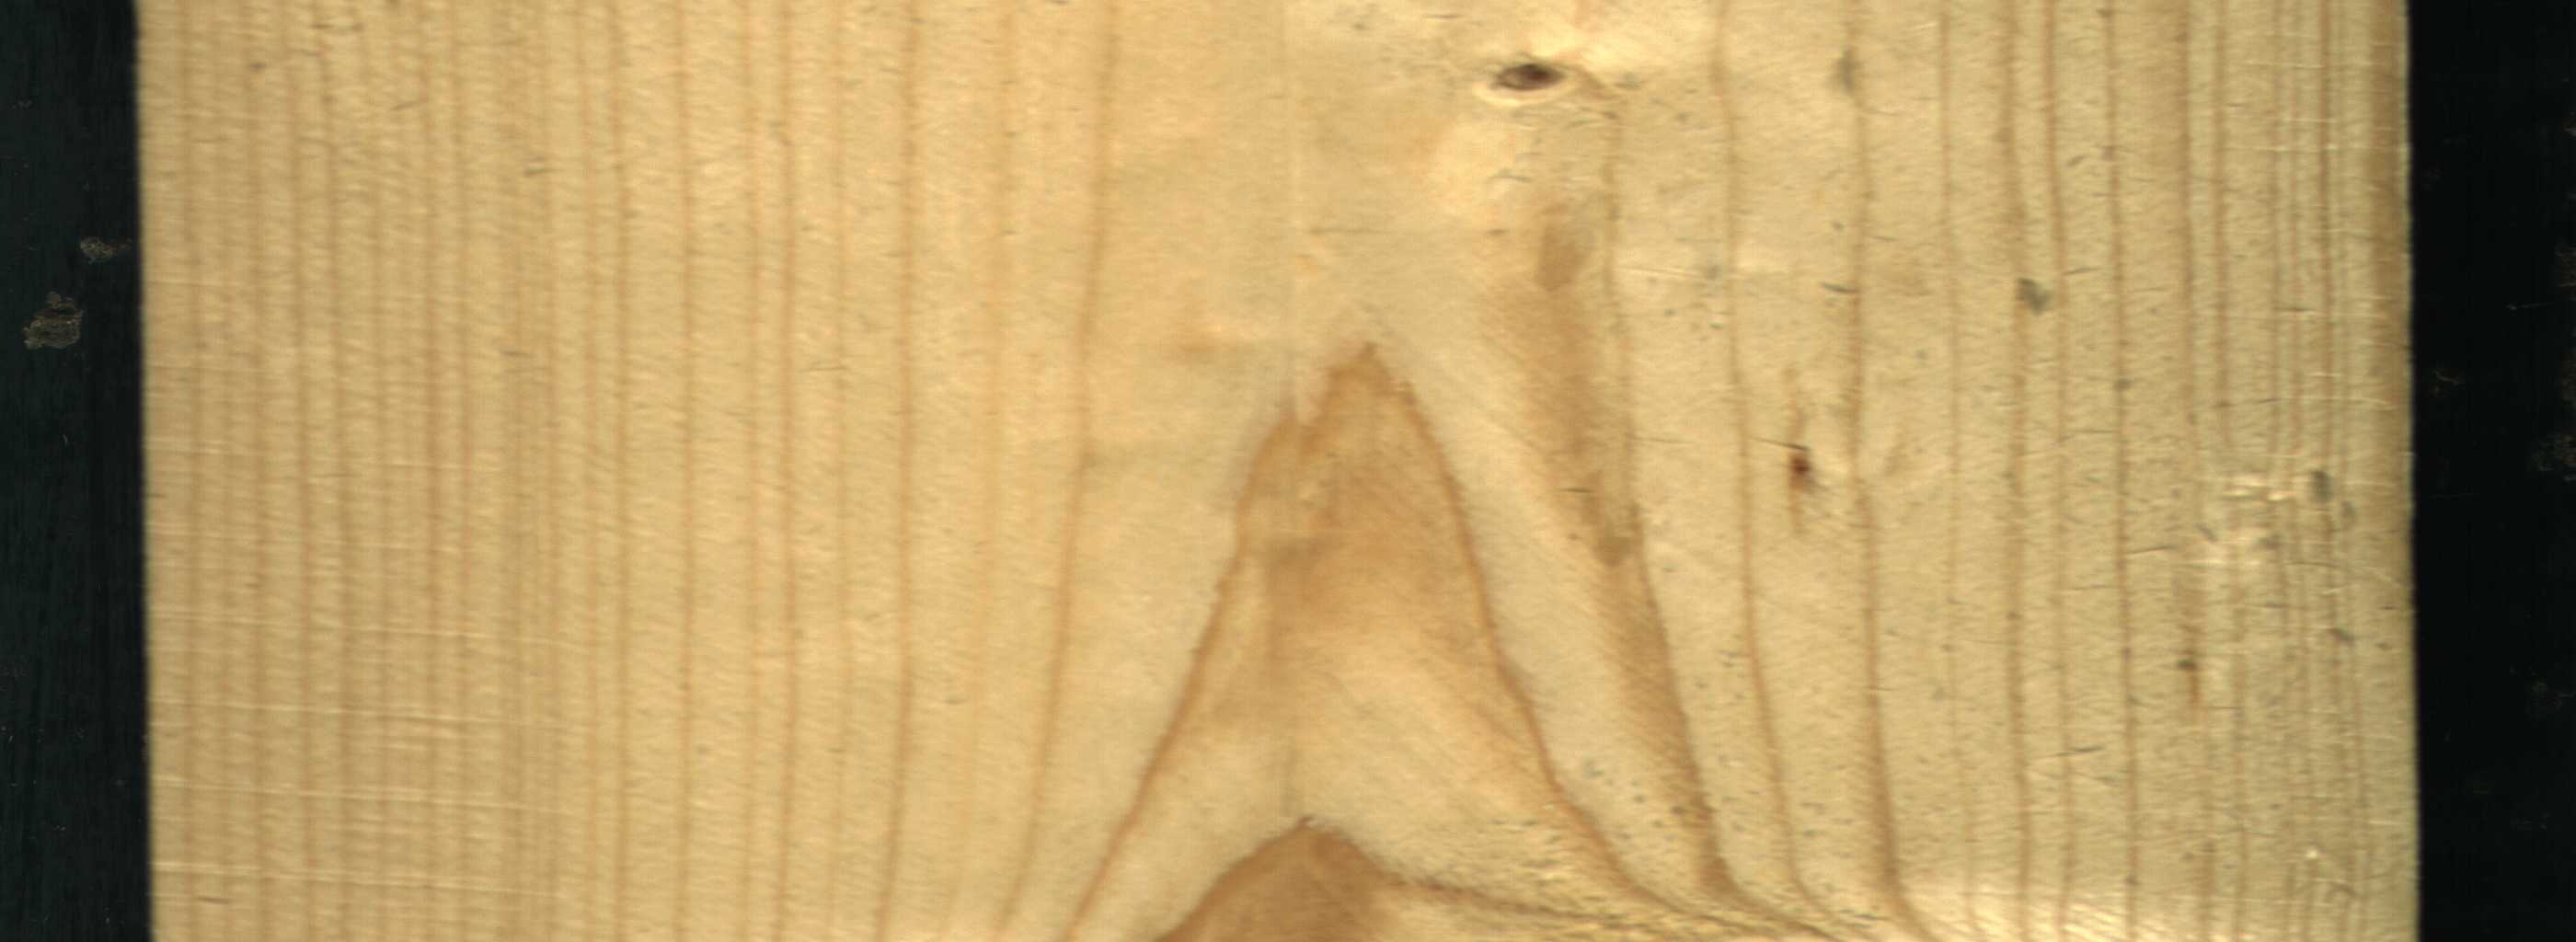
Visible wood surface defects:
Live_Knot